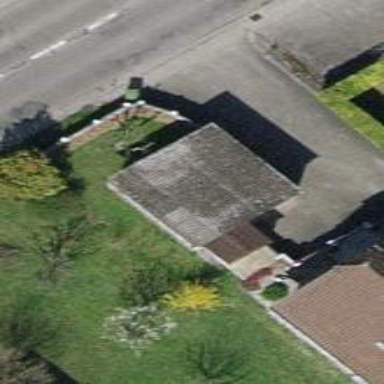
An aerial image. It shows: Garage building.